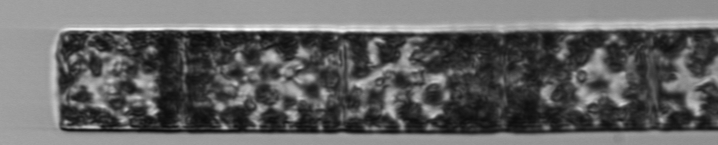
Label: Guinardia_flaccida